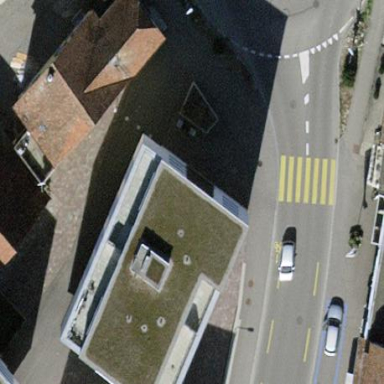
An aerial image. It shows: Commercial building.